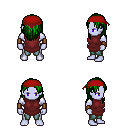
a pixel art fantasy rpg character, male body template, dark elf, purple skin, maroon tunic, teal pants, green long hairstyle, red bandana, leather bracers, four views (front, back, left, right), 2x2 character sprite sheet, small pixel art, hard edges, no anti-aliasing